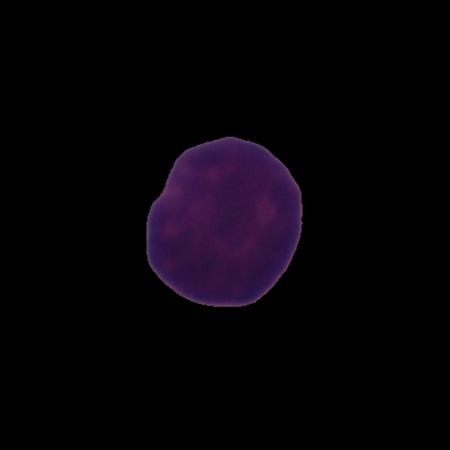
Label: healthy